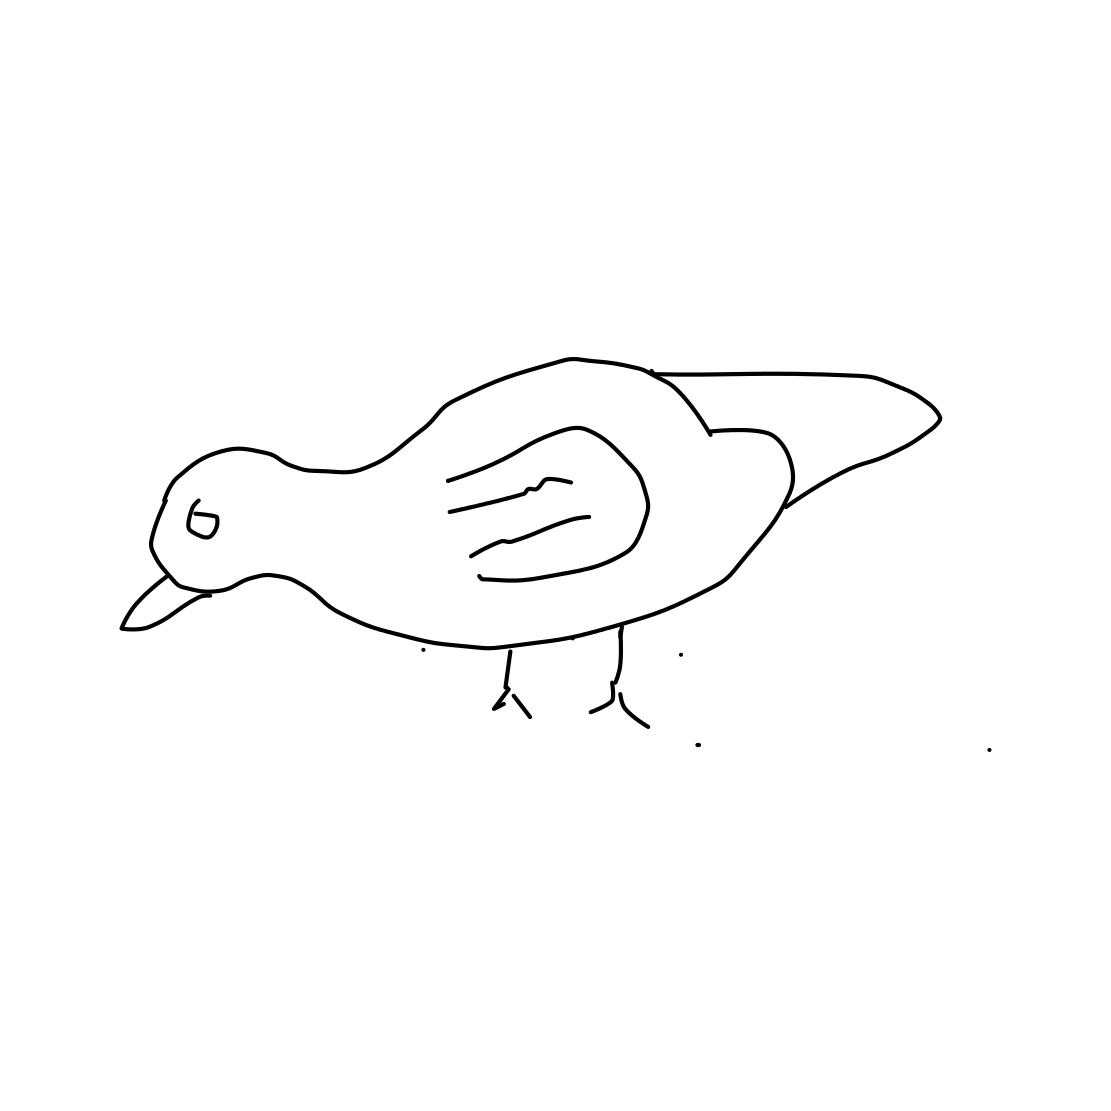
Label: pigeon